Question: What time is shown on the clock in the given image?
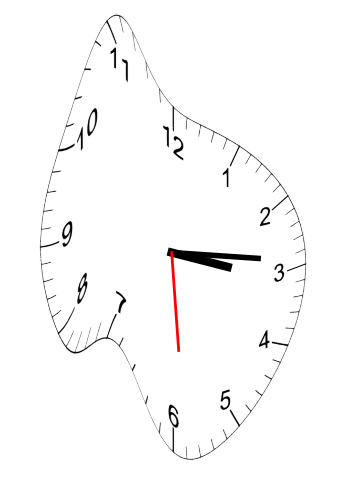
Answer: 03:14:29